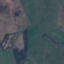
Land use / land cover class: Pasture